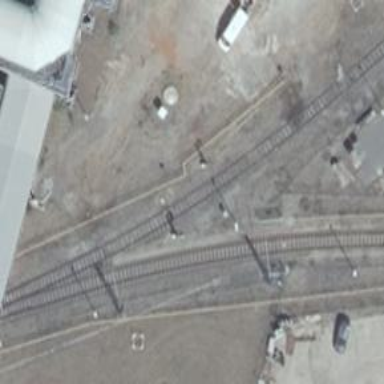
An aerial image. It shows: Railway yard in service.